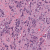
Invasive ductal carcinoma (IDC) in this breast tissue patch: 1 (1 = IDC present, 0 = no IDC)